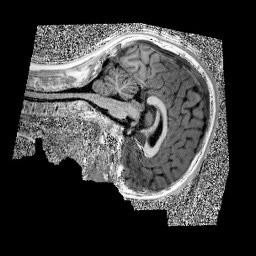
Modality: UNIT1
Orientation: sagittal
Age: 10
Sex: female
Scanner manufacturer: siemens
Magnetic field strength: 3 T
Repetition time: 4 s
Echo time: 0.00299 s